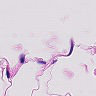
Metastatic tissue present: no